Aerial crown-view tile of a tropical tree (Barro Colorado Island, Panama), acquired 20241216:
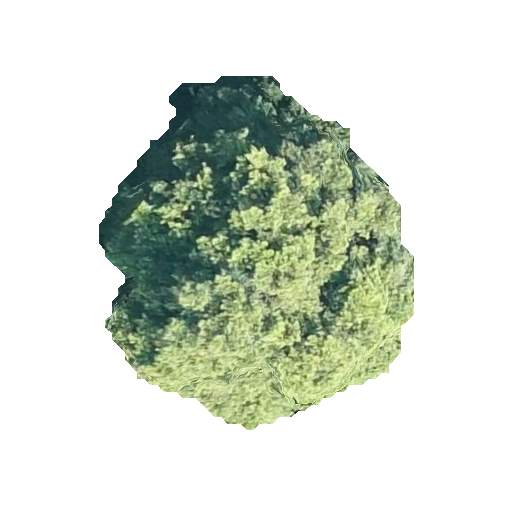
Species: Tabernaemontana arborea
GBIF accepted scientific name: Tabernaemontana arborea
Crown area: 115.422 m²